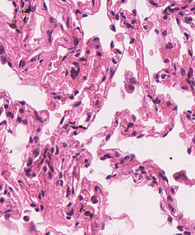
Tumor epithelial tissue: no
Tumor-associated stroma tissue: no
Normal tissue: yes